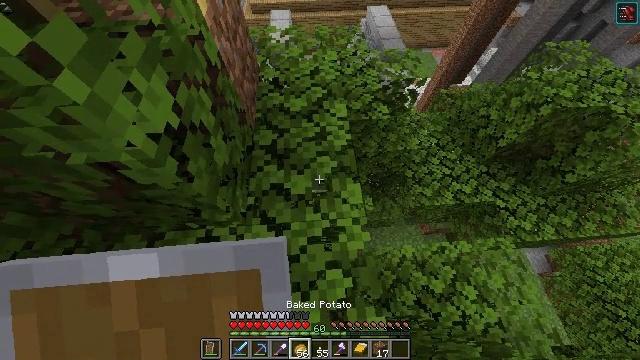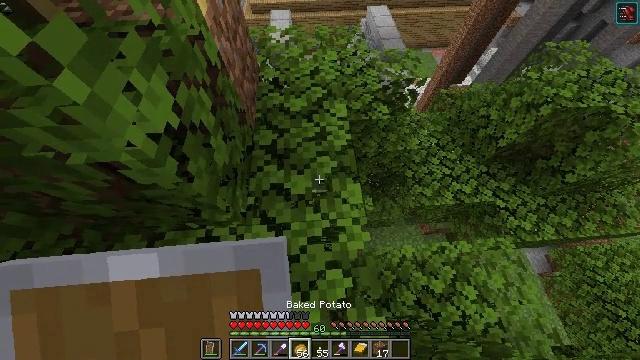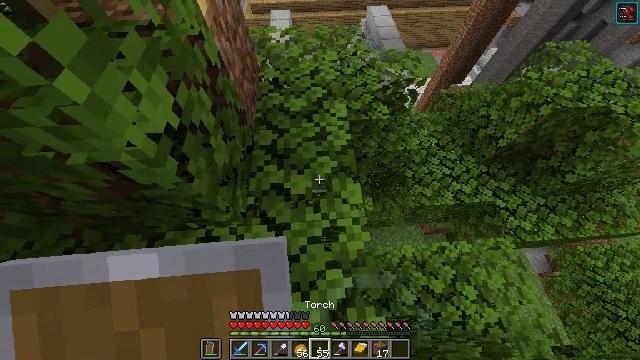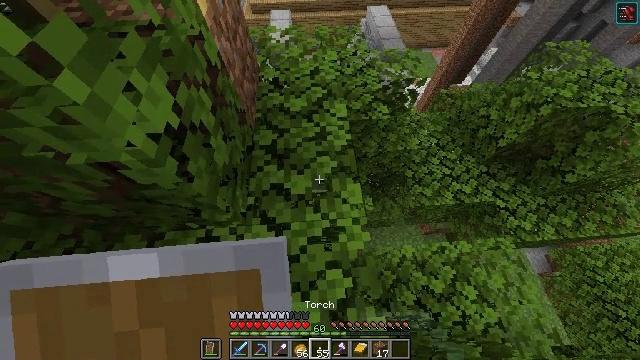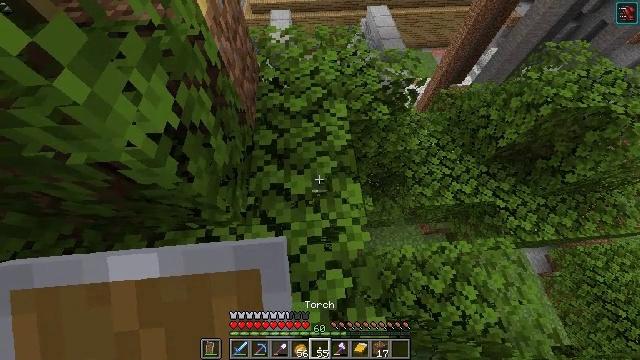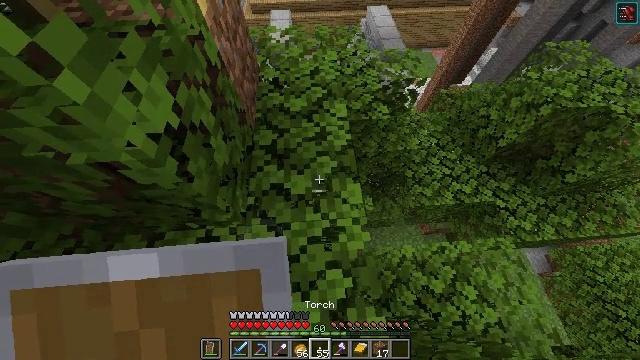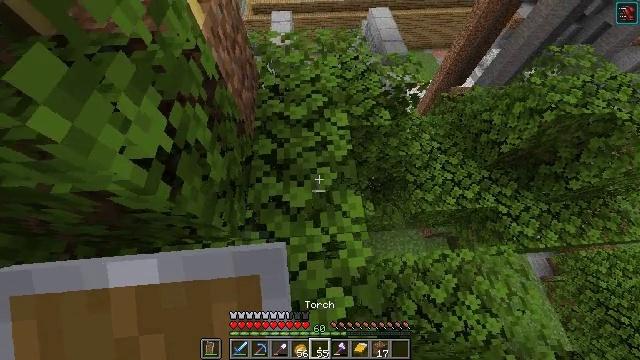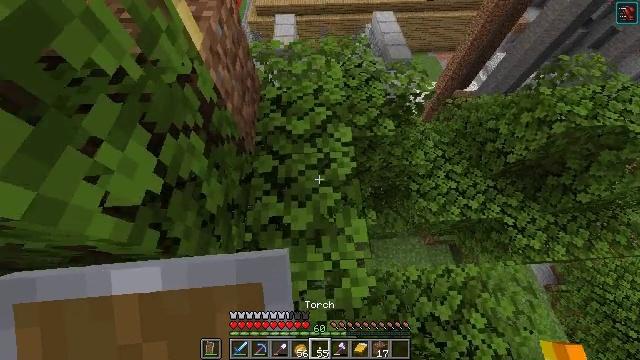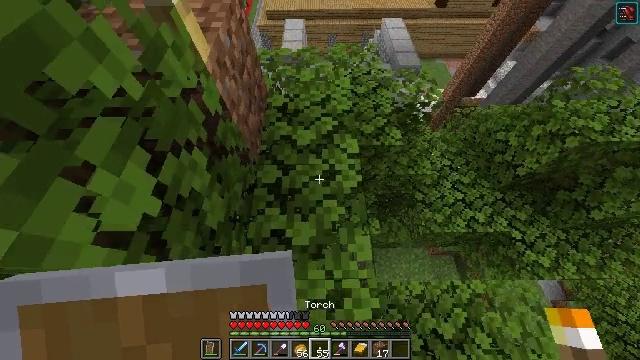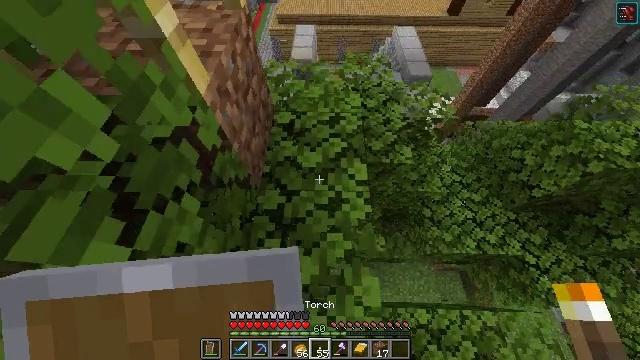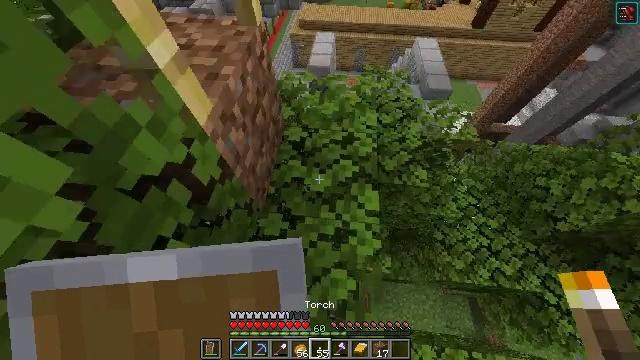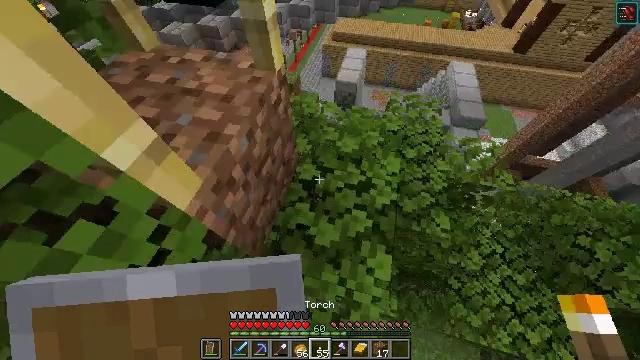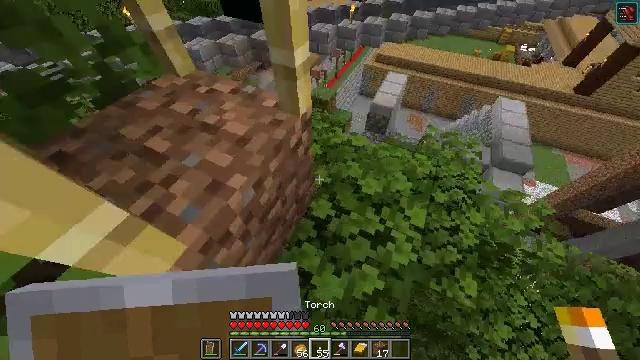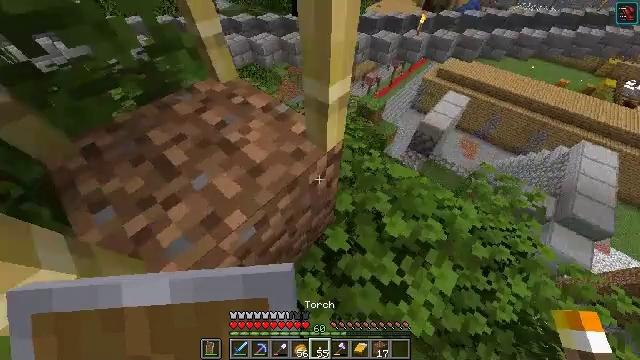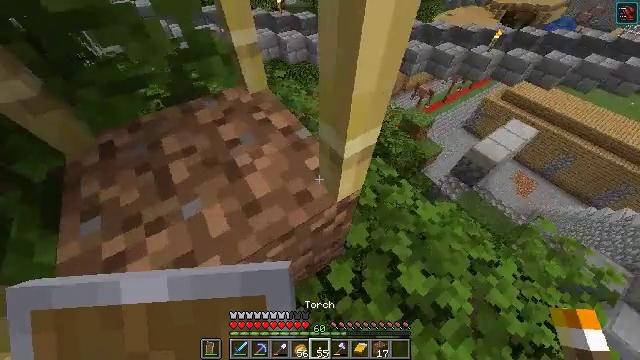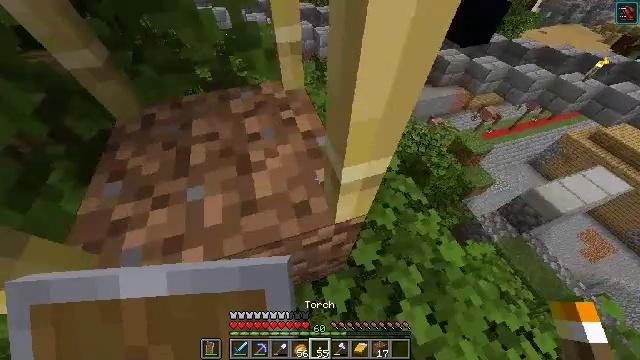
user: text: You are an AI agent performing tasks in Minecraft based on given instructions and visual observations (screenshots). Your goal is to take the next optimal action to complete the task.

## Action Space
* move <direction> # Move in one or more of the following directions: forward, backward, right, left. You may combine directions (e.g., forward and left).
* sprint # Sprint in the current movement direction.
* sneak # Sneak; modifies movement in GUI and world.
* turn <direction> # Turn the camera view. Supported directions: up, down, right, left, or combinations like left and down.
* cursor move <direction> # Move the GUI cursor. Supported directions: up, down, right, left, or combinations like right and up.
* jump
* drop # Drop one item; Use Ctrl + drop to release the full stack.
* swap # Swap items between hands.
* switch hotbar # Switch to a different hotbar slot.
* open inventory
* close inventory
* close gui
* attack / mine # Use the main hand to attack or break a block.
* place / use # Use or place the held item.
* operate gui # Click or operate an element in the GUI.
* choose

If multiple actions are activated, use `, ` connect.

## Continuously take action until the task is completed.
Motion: motion action
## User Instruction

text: Collect scaffolding blocks.
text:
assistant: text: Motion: no_op
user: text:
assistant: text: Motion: no_op
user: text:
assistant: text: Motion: no_op
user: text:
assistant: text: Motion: no_op
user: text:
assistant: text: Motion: no_op
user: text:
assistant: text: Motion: move forward
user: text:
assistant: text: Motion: move forward
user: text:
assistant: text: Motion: move forward, turn left
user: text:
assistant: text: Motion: move forward, turn left
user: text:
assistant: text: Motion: move forward, turn left and up
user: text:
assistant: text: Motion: move forward, turn left and up
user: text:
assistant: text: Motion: move forward, turn left and up
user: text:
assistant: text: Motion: move forward, turn left
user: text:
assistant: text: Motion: turn left
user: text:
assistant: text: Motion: turn left
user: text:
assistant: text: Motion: turn left
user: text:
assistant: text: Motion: turn left
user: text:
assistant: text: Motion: turn left
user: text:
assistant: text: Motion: turn left
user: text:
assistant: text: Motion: turn left
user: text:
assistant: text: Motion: no_op
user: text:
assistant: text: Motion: move forward, jump
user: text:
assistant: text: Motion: move forward, turn right and up, jump
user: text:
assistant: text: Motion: move forward, turn right and up, jump
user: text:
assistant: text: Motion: move forward, jump
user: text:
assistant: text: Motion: move forward, turn left and up
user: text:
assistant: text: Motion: move forward, turn left and up
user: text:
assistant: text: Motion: move forward, turn right
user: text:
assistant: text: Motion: no_op
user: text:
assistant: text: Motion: no_op